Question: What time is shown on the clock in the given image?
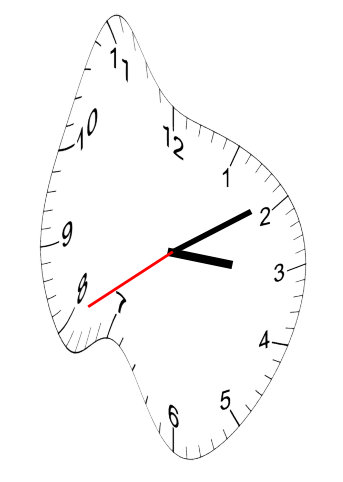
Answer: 03:09:40